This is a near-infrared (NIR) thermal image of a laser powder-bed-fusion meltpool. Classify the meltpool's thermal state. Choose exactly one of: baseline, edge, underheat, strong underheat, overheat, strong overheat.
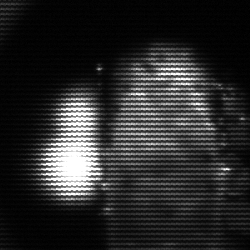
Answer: strong underheat